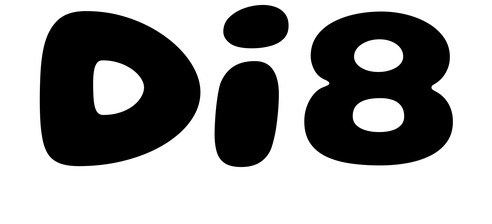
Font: Gluten_Bold